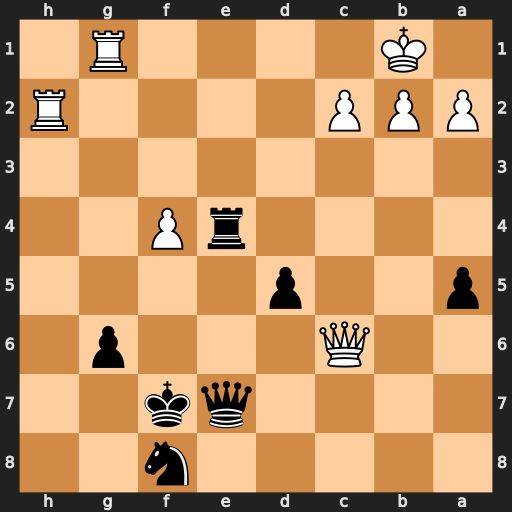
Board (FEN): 5n2/4qk2/2Q3p1/p2p4/4rP2/8/PPP4R/1K4R1
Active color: b
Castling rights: -
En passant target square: -
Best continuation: Re1+ Rxe1 Qxe1#